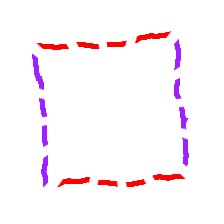
Shape: square